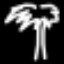
Label: palm tree